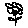
Label: flower